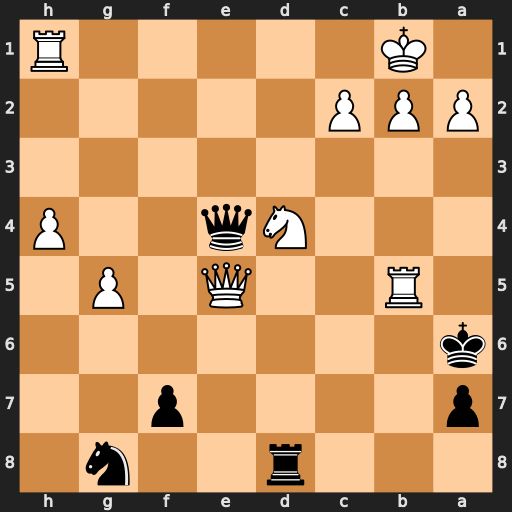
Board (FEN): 3r2n1/p4p2/k7/1R2Q1P1/3Nq2P/8/PPP5/1K5R
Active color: b
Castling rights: -
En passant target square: -
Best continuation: Qxh1+ Qe1 Qxe1#